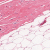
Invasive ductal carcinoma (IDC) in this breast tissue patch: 0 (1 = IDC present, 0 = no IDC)